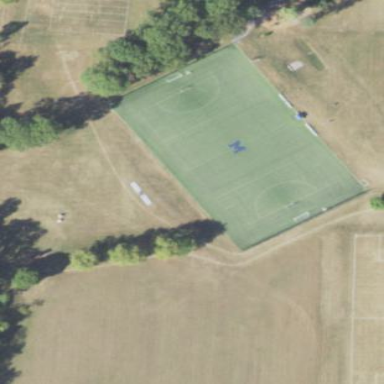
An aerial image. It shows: Soccer pitch for leisureland activities.